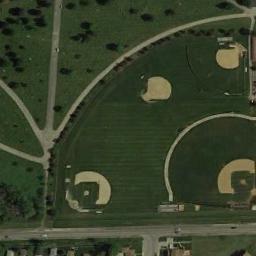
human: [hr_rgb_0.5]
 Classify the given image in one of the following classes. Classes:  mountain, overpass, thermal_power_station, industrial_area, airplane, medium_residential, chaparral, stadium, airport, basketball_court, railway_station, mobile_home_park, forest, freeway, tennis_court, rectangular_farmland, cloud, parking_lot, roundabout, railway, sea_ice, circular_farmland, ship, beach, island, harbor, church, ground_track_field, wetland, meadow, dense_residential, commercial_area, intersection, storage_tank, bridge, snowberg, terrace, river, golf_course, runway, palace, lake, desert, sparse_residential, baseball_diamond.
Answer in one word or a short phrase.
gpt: baseball_diamond